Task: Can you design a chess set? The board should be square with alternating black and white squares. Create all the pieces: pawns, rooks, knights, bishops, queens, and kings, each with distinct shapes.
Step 664:
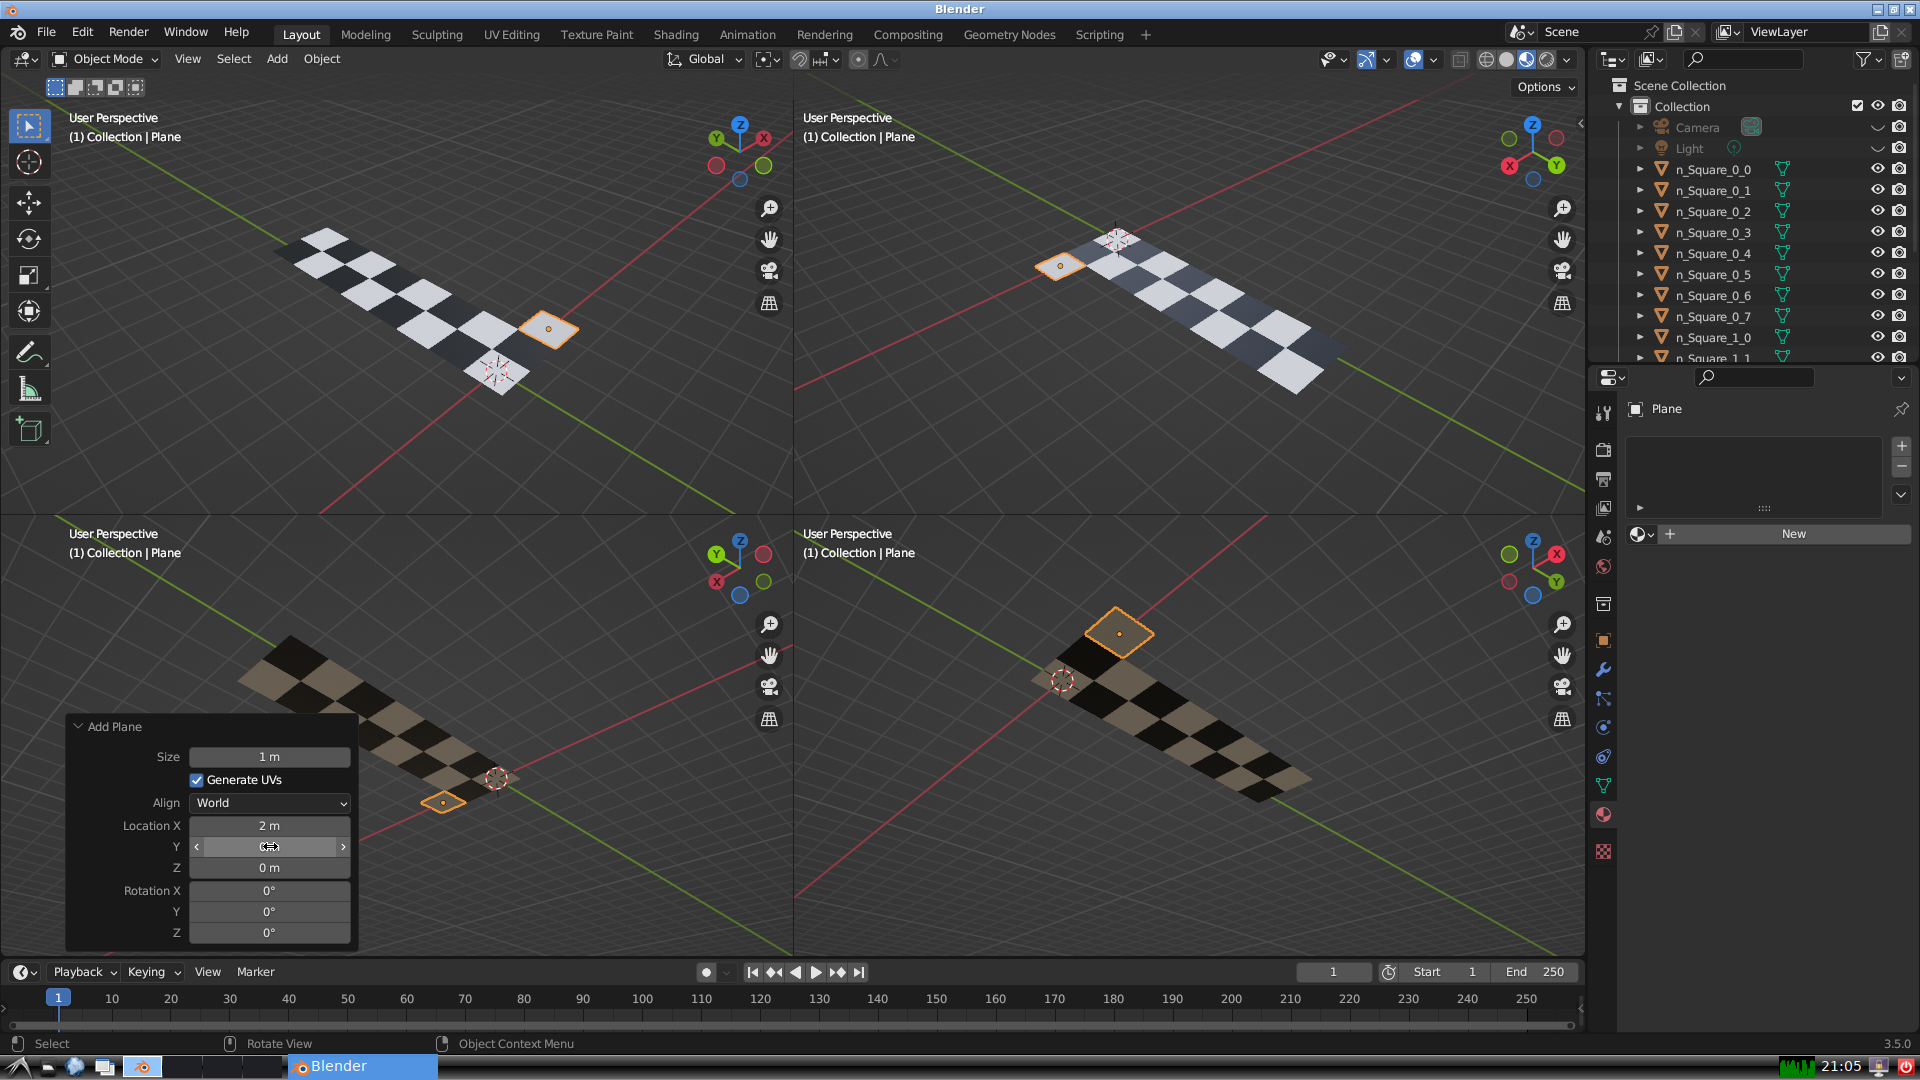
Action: {"mouse_move": [270, 867]}